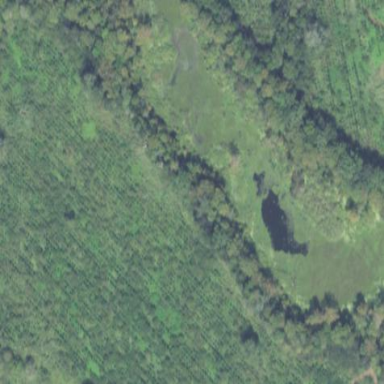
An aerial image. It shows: Wetland area.